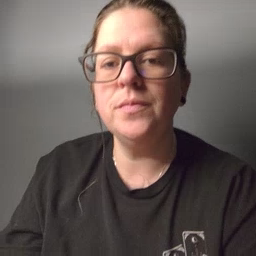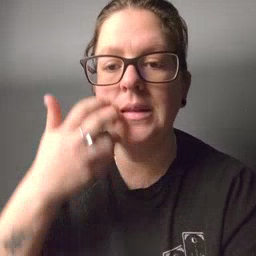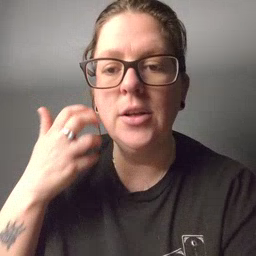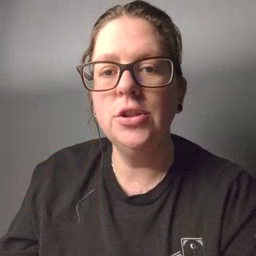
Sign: tiger